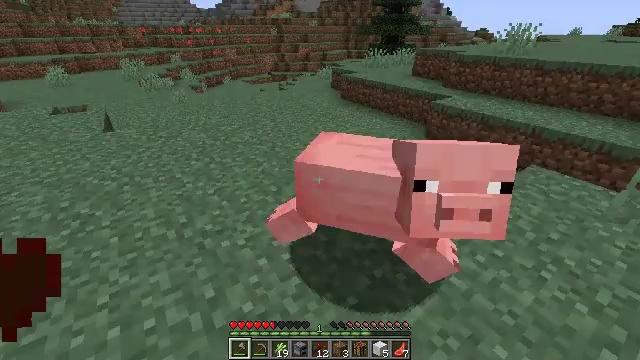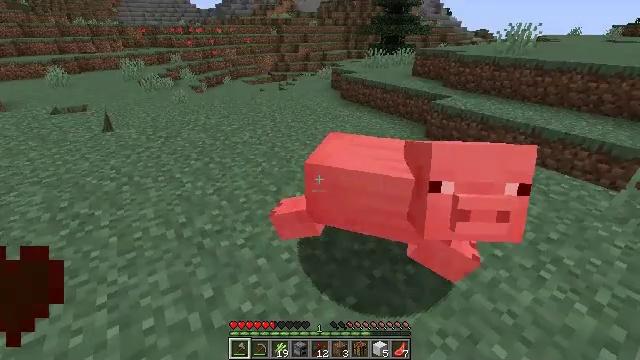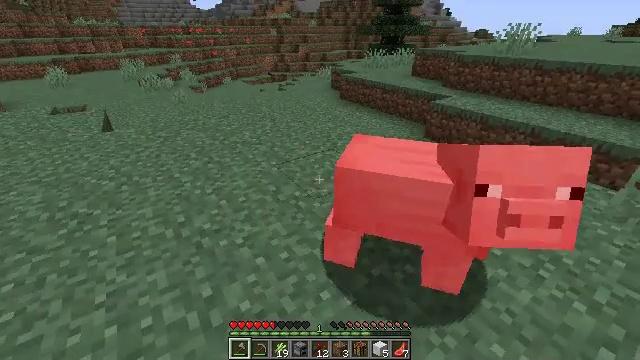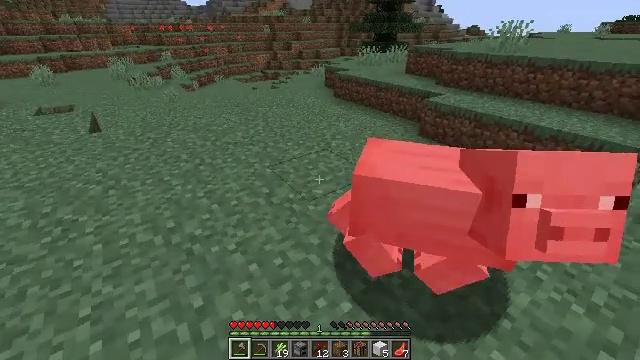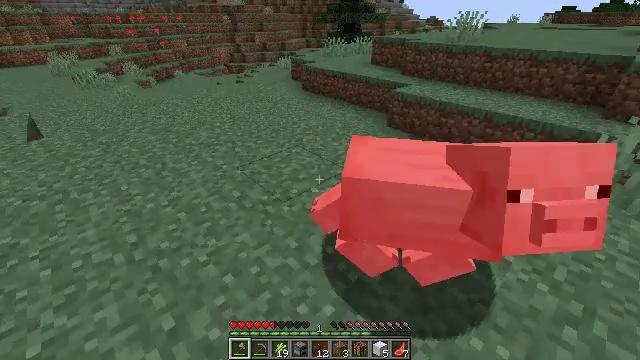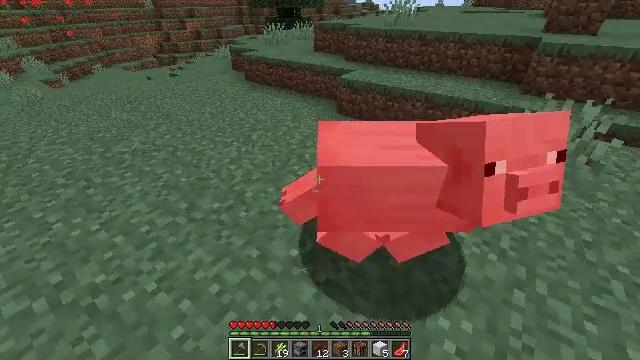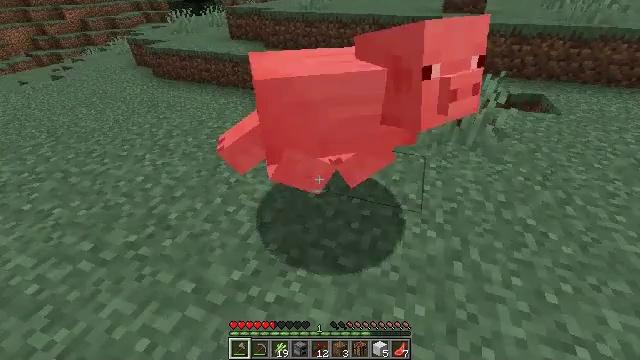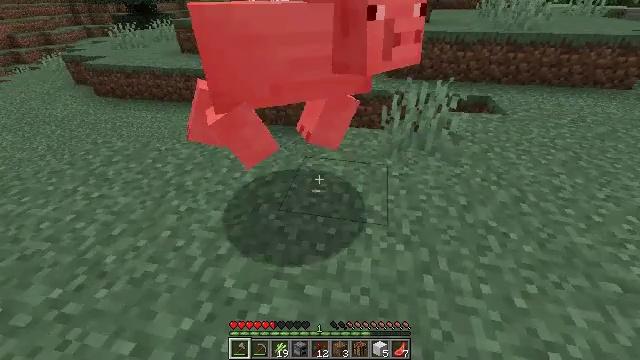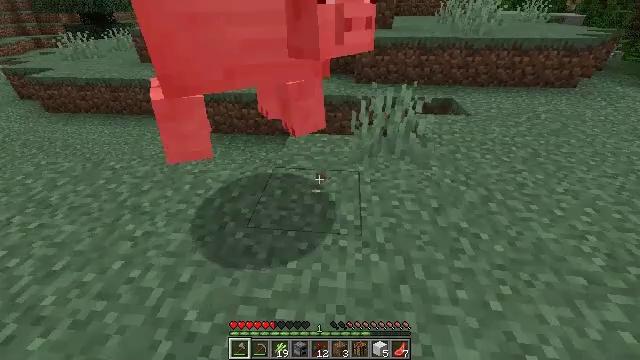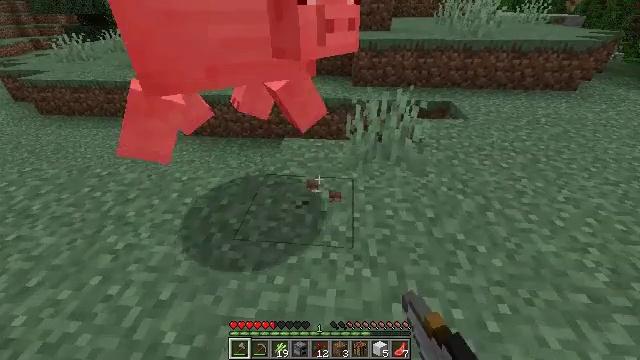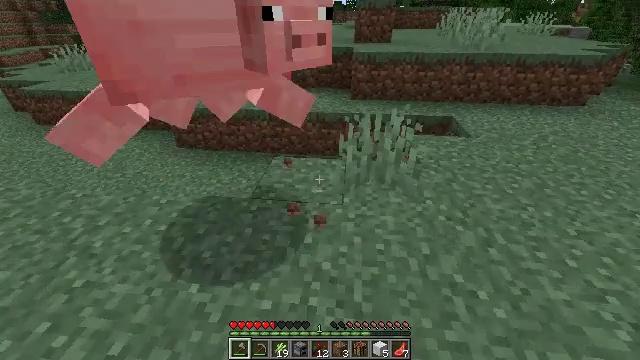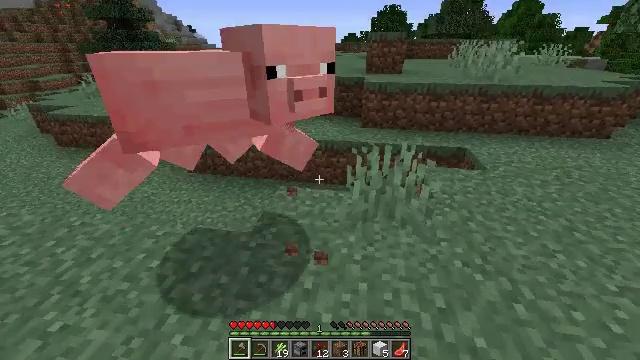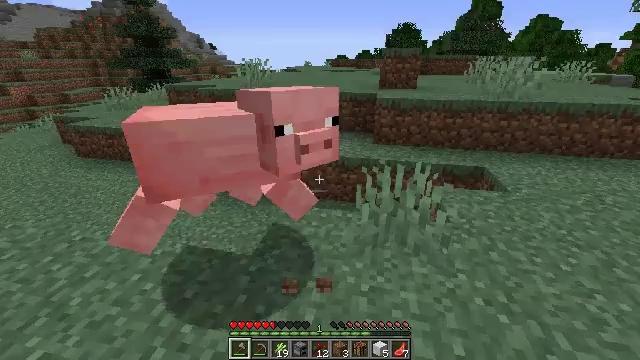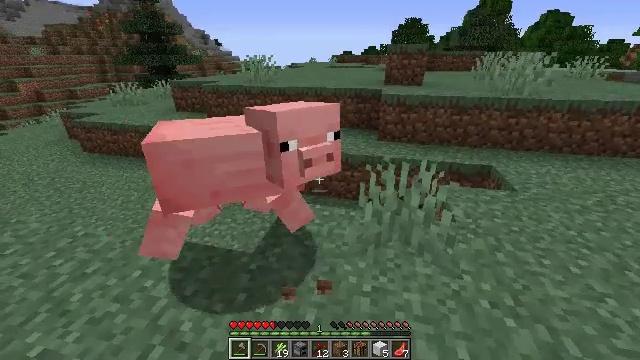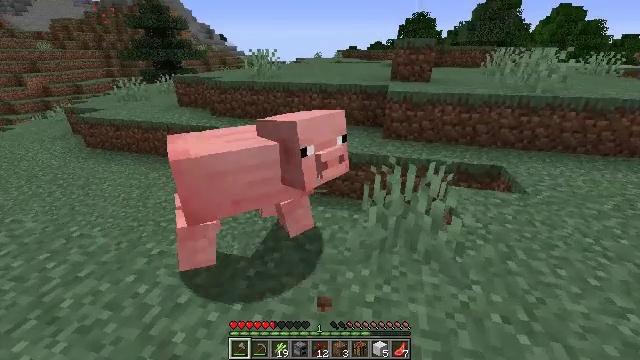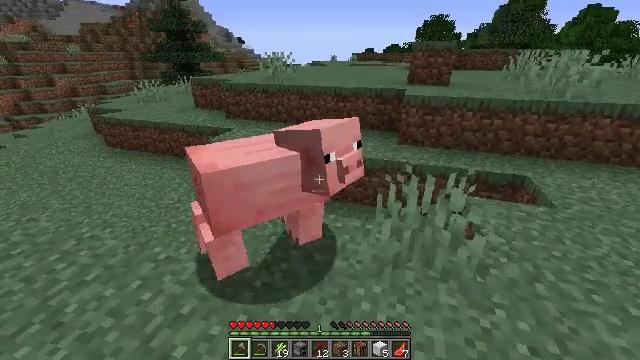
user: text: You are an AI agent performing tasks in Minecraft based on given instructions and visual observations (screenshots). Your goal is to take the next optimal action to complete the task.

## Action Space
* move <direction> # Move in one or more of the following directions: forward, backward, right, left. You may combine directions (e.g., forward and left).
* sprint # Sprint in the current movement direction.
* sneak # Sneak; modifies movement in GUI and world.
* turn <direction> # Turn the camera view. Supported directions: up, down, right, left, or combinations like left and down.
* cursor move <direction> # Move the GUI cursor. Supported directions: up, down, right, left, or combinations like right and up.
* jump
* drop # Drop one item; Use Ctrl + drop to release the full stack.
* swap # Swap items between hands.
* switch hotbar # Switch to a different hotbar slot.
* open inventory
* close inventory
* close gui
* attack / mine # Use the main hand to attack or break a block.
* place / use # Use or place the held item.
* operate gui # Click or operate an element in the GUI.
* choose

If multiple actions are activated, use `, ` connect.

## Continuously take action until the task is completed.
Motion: motion action
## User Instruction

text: Kill the pig.
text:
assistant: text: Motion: no_op
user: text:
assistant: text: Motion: no_op
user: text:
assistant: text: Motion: move forward, turn right
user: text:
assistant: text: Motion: move forward, turn right and down
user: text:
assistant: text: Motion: move forward and move right, turn right and down
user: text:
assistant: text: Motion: move forward and move right, turn right and down
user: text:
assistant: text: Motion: move forward and move right, turn right and up
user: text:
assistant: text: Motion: move forward and move right, turn right and up, attack / mine
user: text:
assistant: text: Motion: move forward and move right, attack / mine
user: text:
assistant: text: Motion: move forward, turn left and up, attack / mine
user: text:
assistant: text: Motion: move forward, turn left and up, attack / mine
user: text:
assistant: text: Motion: turn left and up
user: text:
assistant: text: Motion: turn left, attack / mine
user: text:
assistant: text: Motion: move forward, turn left, attack / mine
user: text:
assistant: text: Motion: move forward, turn left, attack / mine
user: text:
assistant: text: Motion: move forward, turn left and down
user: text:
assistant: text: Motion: turn left and down, attack / mine
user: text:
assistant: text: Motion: attack / mine
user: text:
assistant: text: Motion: attack / mine
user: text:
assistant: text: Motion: no_op
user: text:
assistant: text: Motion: move forward
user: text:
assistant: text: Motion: move forward, turn down, attack / mine
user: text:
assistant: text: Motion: move forward, attack / mine
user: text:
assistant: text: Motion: move forward
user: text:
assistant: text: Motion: move forward and move right
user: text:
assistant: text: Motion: move forward and move right, sprint, turn right
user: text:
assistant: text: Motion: move forward and move right, sprint, turn right
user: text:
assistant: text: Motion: move forward and move right, sprint, turn right
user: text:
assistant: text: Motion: move forward and move right, sprint, turn down
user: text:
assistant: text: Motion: move forward and move right, sprint, turn left and down